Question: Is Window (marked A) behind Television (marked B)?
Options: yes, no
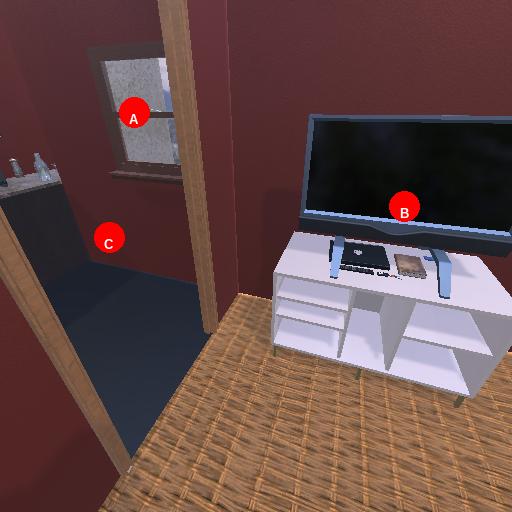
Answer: yes